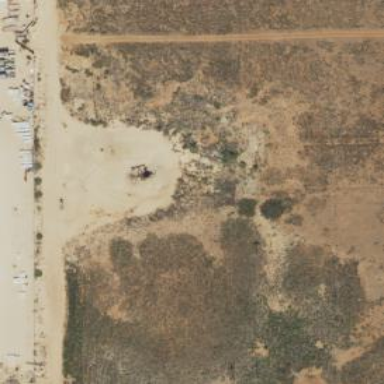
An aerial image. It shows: Petroleum well that is man-made.